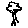
Label: tree